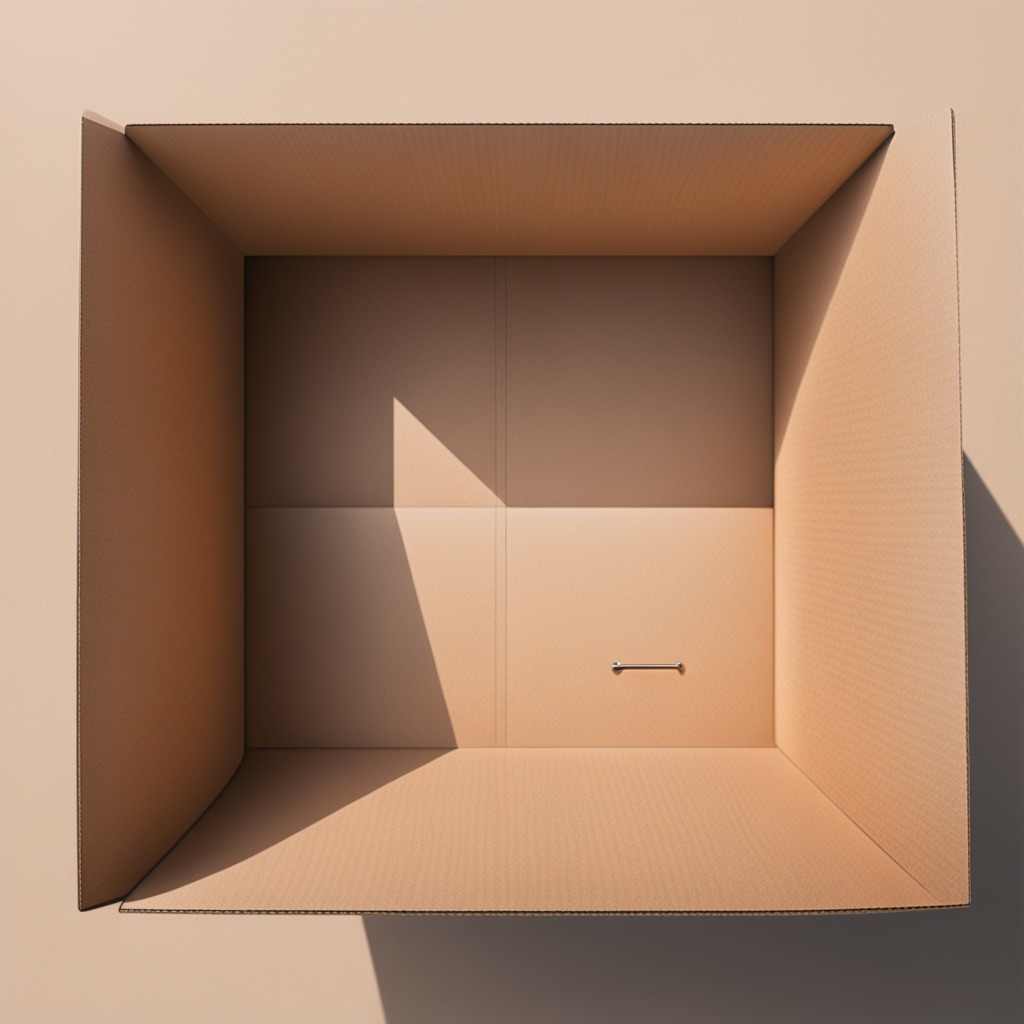
A metal screw is lying on the cardboard box surface.